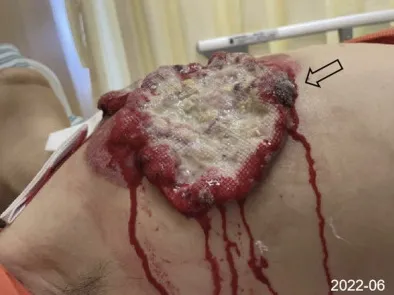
Appearance and clinical sign at initial diagnosis and after 2 cycles of treatment. (A,B) Image of the right chest mass from side (black arrow) and frontal (tumor lesions outlined with black dashed lines) at the initial diagnosis.
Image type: medical_photograph (other_medical_photograph)